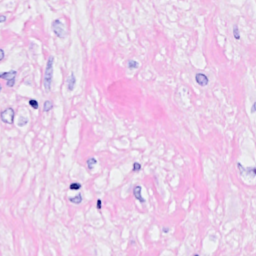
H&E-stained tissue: Breast